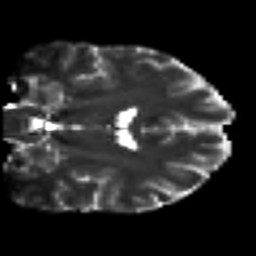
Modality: T2w
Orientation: coronal
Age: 42
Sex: female
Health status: healthy
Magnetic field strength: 3 T
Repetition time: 8.4 s
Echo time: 0.0926 s